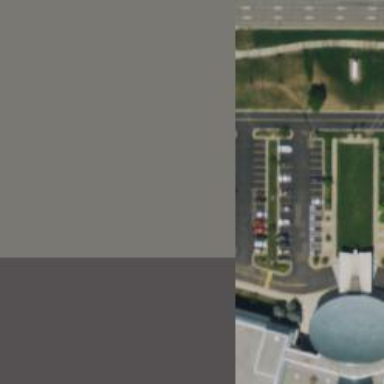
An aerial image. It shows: Parking space.